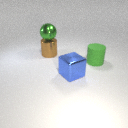
large brown metal cylinder below large green metal sphere